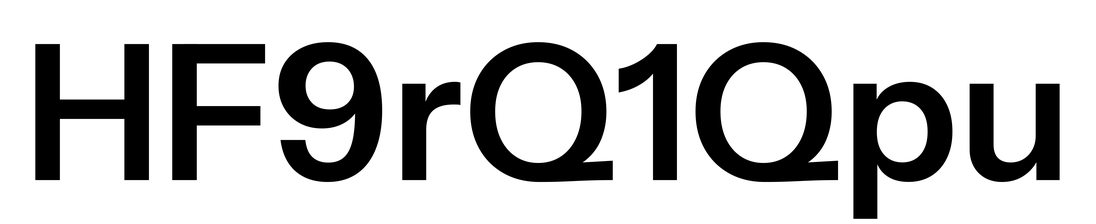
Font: InstrumentSans_SemiBold